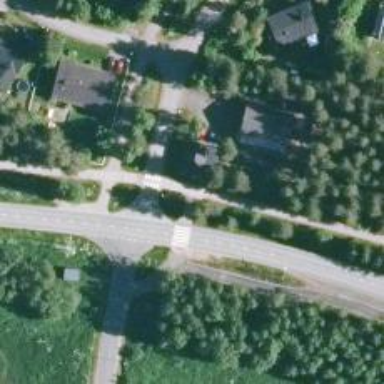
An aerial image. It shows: Cycleway.